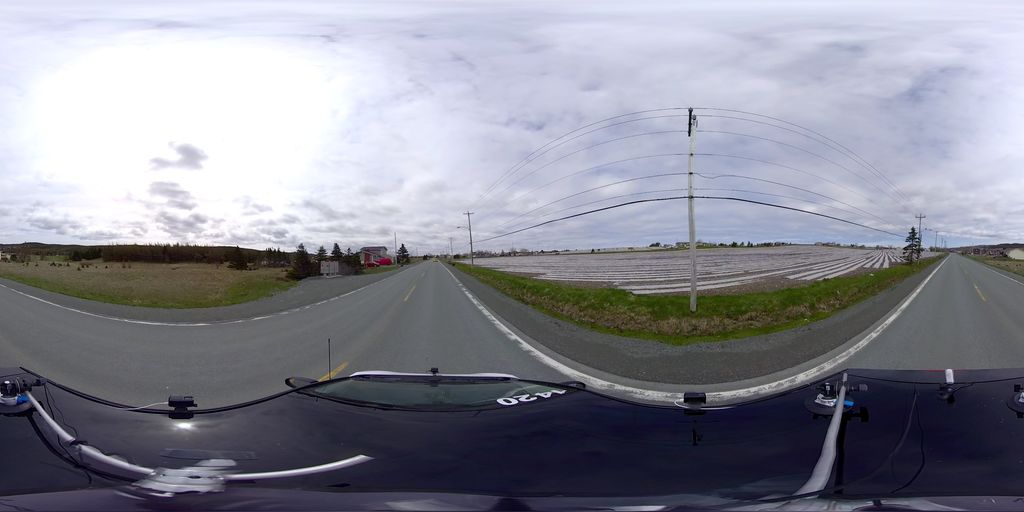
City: st_johns